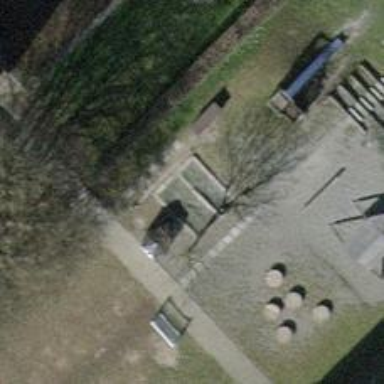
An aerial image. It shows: Playground area for leisure land.